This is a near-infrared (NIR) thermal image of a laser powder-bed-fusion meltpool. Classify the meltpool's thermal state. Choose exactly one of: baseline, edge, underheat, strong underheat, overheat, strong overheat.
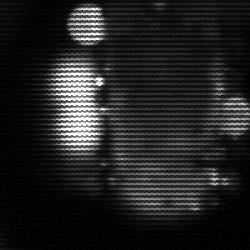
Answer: strong underheat